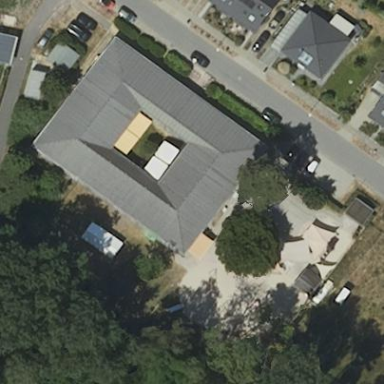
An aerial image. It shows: Kindergarten.